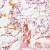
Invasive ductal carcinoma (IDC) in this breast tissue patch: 0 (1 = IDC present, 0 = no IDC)